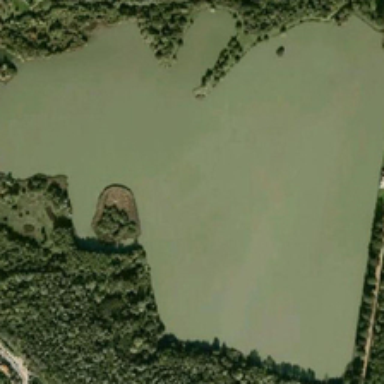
Many green trees are around an irregular green pond .